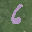
Label: 6